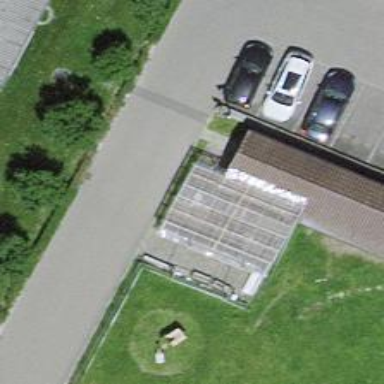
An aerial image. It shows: View of roof of building.